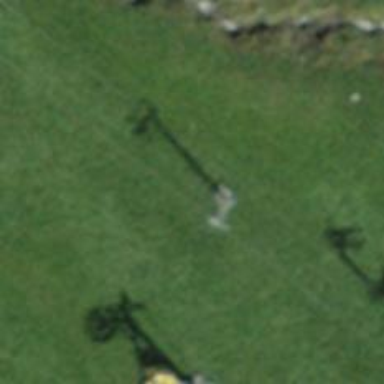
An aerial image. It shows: Pylon used for aerialway.